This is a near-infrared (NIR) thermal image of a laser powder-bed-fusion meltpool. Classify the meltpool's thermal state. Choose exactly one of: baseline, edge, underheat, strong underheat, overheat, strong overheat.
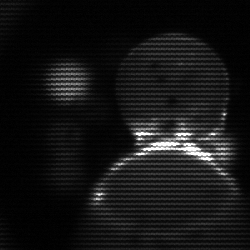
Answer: edge